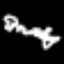
Label: mushroom